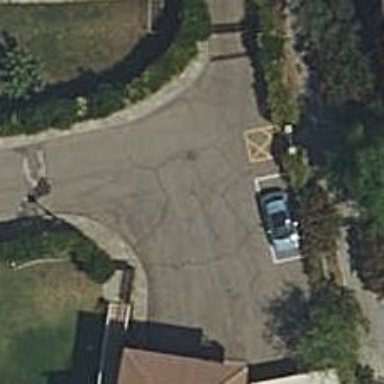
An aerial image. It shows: Turning circle on the road.